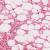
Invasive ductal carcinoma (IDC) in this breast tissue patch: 0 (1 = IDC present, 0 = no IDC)